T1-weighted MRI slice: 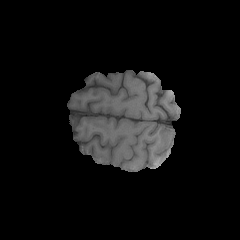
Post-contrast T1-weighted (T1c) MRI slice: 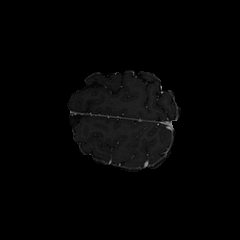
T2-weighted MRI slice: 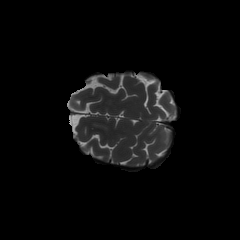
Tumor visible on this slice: no